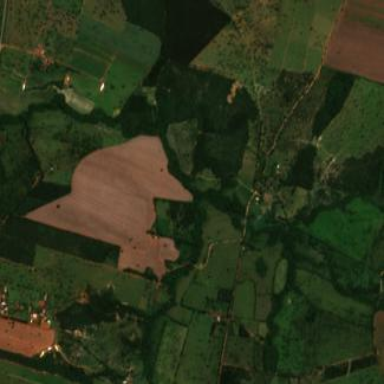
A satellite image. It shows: Nature reserve with cerrado wood.